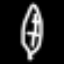
Label: leaf